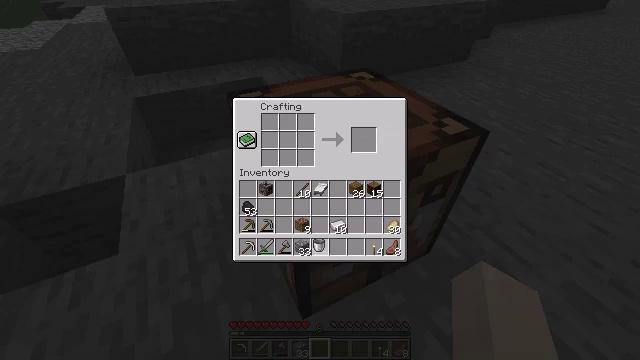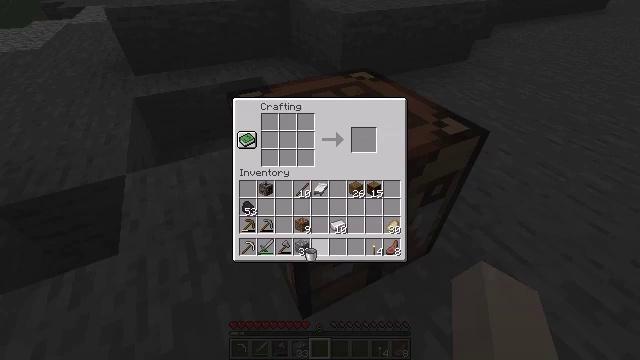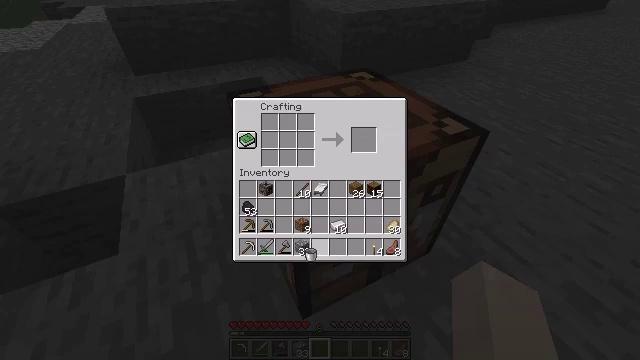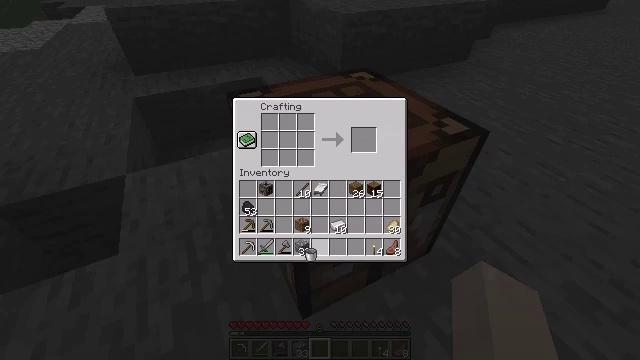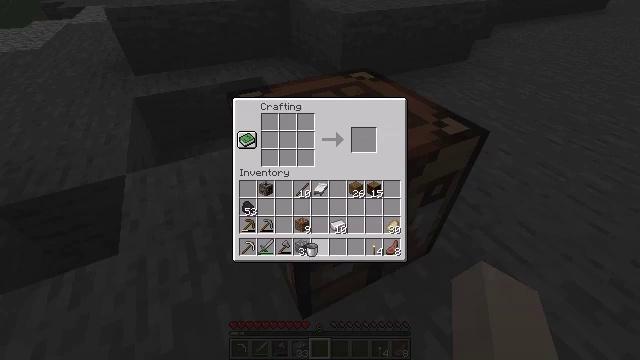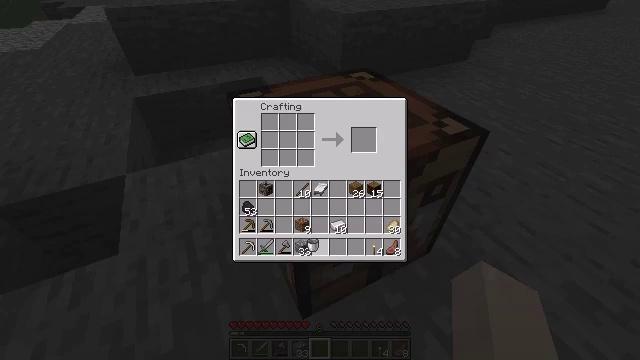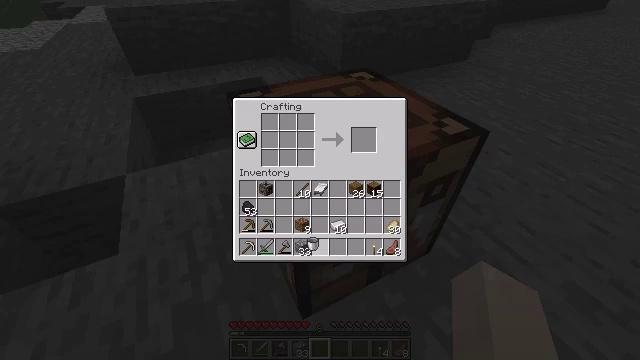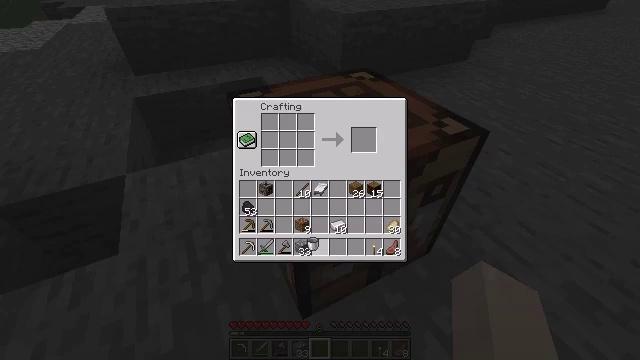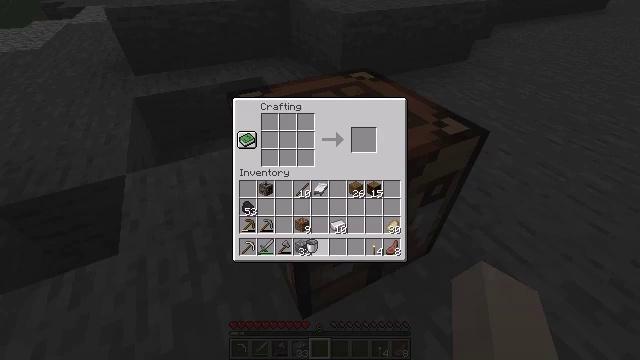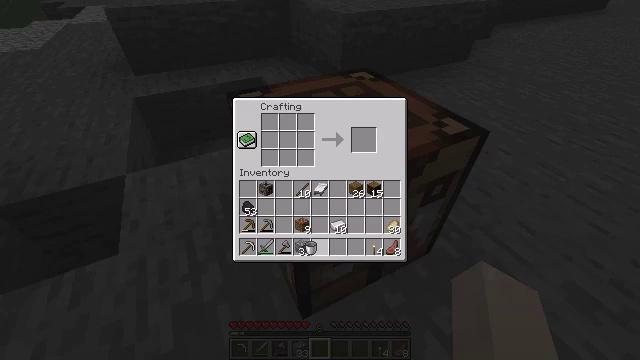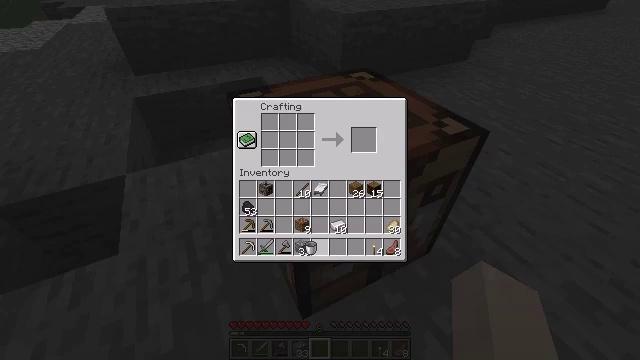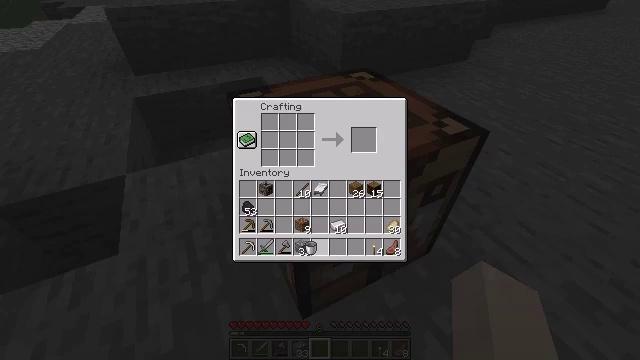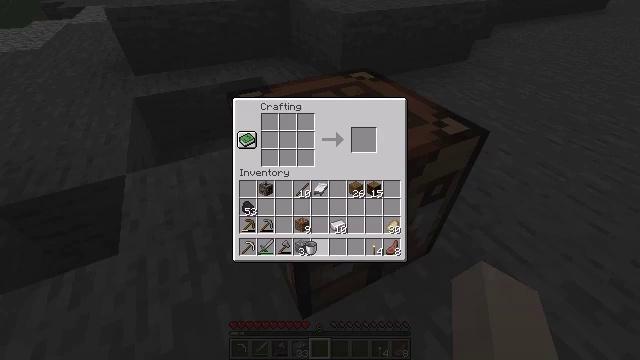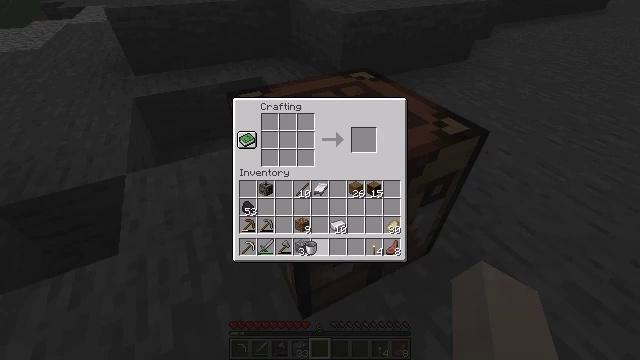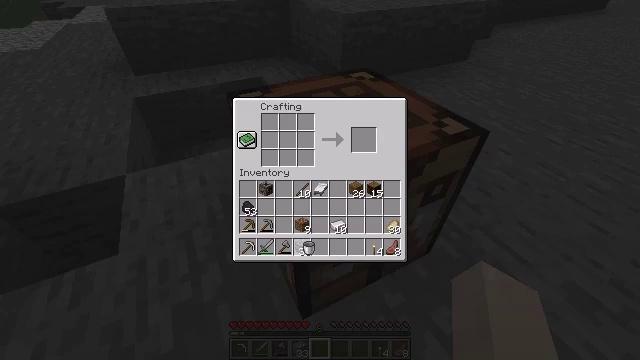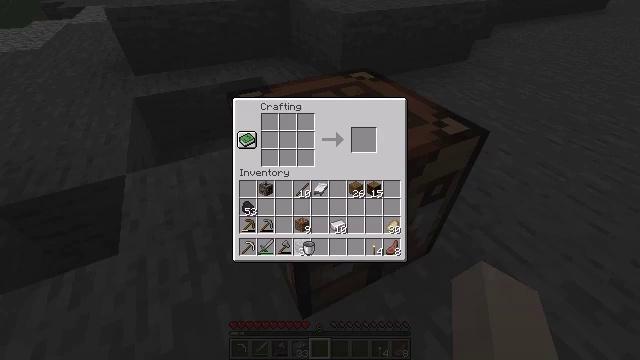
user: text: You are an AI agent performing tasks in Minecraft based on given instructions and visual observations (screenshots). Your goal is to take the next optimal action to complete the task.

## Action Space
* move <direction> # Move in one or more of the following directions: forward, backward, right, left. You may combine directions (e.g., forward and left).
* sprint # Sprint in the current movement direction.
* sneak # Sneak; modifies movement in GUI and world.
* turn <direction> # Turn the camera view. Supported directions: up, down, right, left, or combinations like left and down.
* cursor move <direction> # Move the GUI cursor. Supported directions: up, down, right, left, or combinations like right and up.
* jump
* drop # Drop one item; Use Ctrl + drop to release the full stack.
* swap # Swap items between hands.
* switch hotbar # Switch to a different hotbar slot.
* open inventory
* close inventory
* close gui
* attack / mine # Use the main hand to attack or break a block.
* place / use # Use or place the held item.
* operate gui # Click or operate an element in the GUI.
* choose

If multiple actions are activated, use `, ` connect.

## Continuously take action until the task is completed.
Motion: motion action
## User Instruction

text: Drop a stone pickaxe.
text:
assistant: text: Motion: cursor move left and down, open gui
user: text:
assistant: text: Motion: no_op
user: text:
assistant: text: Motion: no_op
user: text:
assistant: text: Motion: no_op
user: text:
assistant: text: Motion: no_op
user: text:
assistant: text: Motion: no_op
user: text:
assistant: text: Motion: no_op
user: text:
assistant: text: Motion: no_op
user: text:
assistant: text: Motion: no_op
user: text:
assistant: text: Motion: no_op
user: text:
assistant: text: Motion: no_op
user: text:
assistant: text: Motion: no_op
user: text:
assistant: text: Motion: no_op
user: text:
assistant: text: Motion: no_op
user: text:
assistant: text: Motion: no_op
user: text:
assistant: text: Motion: no_op
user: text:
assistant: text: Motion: no_op
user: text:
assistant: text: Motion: operate gui
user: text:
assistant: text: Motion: operate gui
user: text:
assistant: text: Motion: no_op
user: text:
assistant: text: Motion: no_op
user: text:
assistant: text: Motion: no_op
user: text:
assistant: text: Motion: no_op
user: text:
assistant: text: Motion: no_op
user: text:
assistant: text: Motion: no_op
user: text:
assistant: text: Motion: operate gui
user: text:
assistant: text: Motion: operate gui
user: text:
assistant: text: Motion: operate gui
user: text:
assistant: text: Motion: no_op
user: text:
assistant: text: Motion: no_op